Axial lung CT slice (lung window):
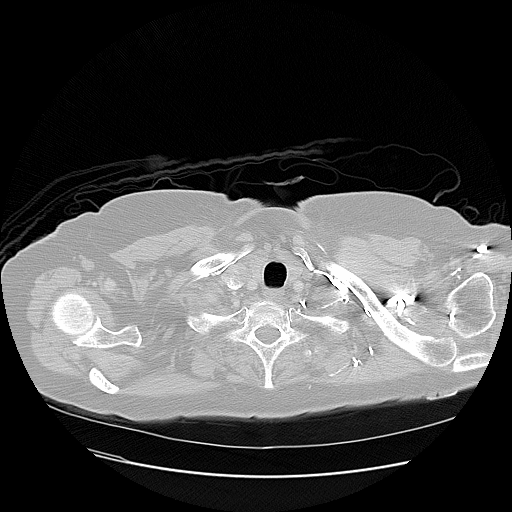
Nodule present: no